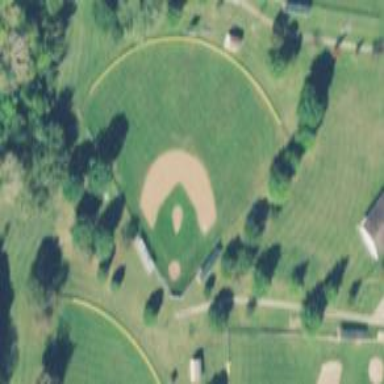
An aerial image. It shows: Baseball pitch for leisure land activities.